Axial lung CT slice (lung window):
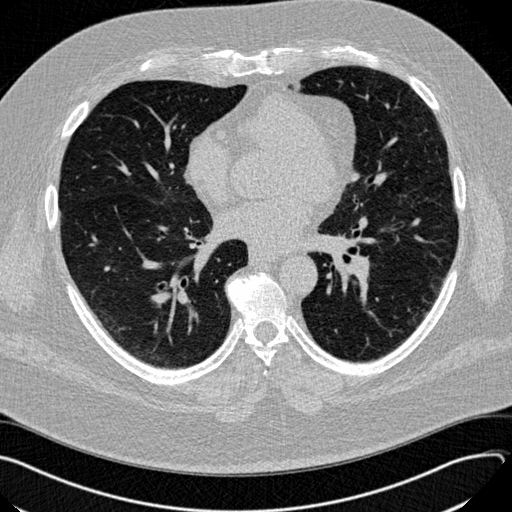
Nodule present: no